Question: How can I add two column unique constraint in ActiveAndroid?
I tried to add 2.sql and increase DB version, but it doesnt seem to be updated correctly (probably because I reinstall the app?). Anyway, is there are way to add some annotation on which I can apply two column unique constraint in ActiveAndroid ?
'''
<meta-data android:name="AA_DB_NAME" android:value="Diggecard.db" />
<meta-data android:name="AA_DB_VERSION" android:value="2" />
'''

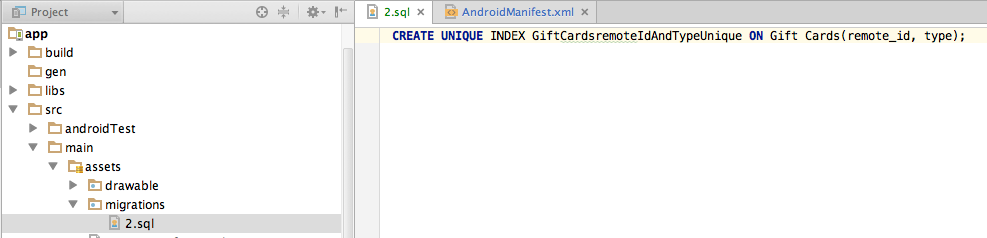
Answer: Use the uniqueGroups property in the @Column annotation.
Make sure both columns have the same group name and they both must define the constraint.
'''
@Column(uniqueGroups = {"groupName"}, onUniqueConflicts = {ConflictAction.FAIL})
@Column(uniqueGroups = {"groupName"}, onUniqueConflicts = {ConflictAction.FAIL})
'''
There is actually a sample included <URL>, in the source.